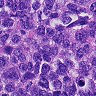
Metastatic tissue present: yes